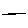
Label: line